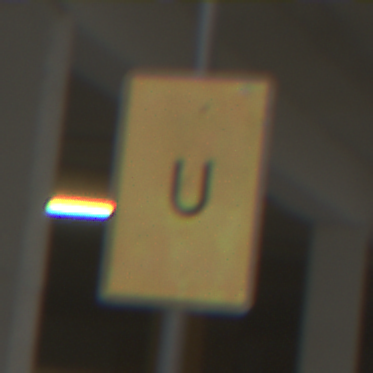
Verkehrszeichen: AnkuendigungOderFortsetzungUmleitungOhnePfeilsymbol
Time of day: Midday
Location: Roofed (Urban)
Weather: Overcast
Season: NotSpecified
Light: Artificial